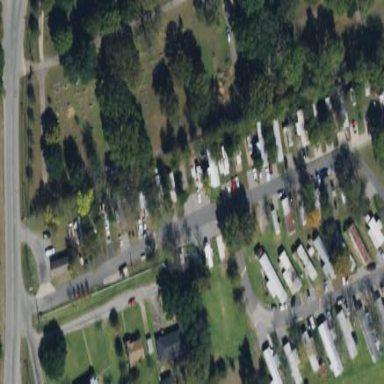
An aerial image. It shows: Caravan site for tourism.